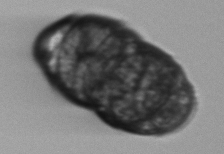
Label: Margalefidinium